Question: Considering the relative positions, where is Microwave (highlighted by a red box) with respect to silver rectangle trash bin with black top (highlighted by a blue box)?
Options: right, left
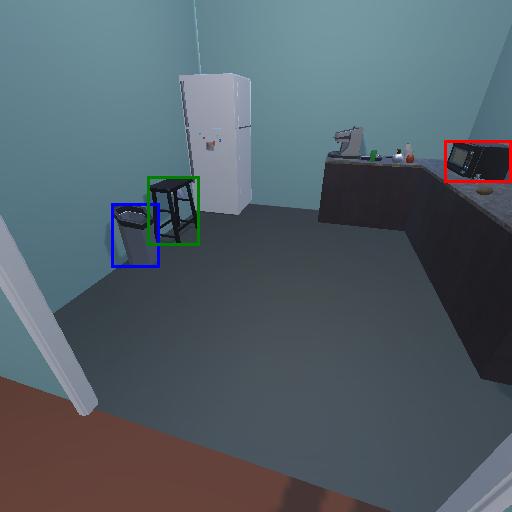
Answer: right